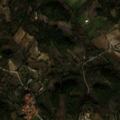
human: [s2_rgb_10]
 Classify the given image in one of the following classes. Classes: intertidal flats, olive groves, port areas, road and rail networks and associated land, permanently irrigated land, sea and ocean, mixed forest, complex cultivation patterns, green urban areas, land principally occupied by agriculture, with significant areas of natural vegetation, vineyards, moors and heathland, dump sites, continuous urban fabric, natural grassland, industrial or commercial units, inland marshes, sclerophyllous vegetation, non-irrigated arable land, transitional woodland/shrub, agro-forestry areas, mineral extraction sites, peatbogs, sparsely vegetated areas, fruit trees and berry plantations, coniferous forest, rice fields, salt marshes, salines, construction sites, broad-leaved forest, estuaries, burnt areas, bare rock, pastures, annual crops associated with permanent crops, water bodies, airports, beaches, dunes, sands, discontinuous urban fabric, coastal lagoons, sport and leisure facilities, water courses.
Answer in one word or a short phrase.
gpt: olive groves, complex cultivation patterns, land principally occupied by agriculture, with significant areas of natural vegetation